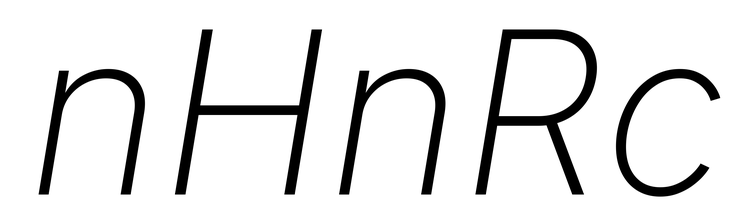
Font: Inter-Italic_ExtraLight_Italic